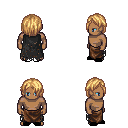
a pixel art fantasy rpg character, male body template, human, dark skin, black tattered cape, robe skirt, light blonde bangs hairstyle, black slippers, four views (front, back, left, right), 2x2 character sprite sheet, small pixel art, hard edges, no anti-aliasing